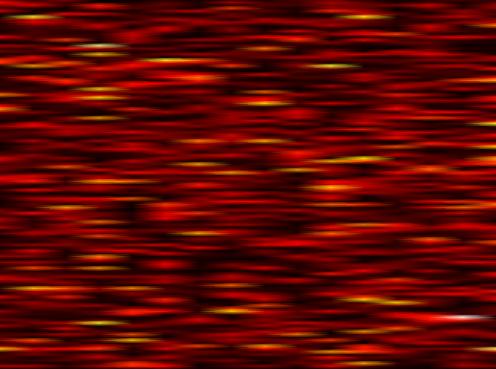
Label: WOLA